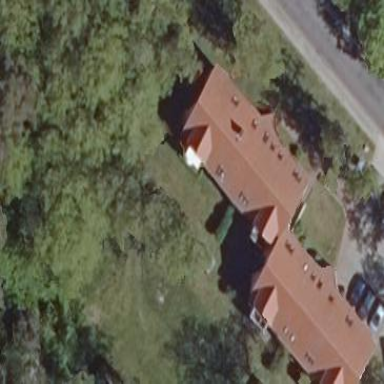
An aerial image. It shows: View of apartment building.